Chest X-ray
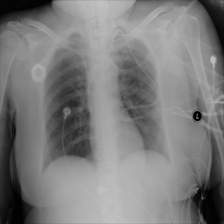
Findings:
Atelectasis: negative
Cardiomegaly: negative
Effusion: negative
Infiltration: negative
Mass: negative
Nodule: negative
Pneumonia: negative
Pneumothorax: negative
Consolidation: negative
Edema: negative
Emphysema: negative
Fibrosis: negative
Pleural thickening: negative
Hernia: negative